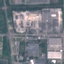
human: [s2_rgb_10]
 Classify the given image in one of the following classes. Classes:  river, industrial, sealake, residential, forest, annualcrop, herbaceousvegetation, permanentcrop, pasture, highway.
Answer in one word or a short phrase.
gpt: Industrial